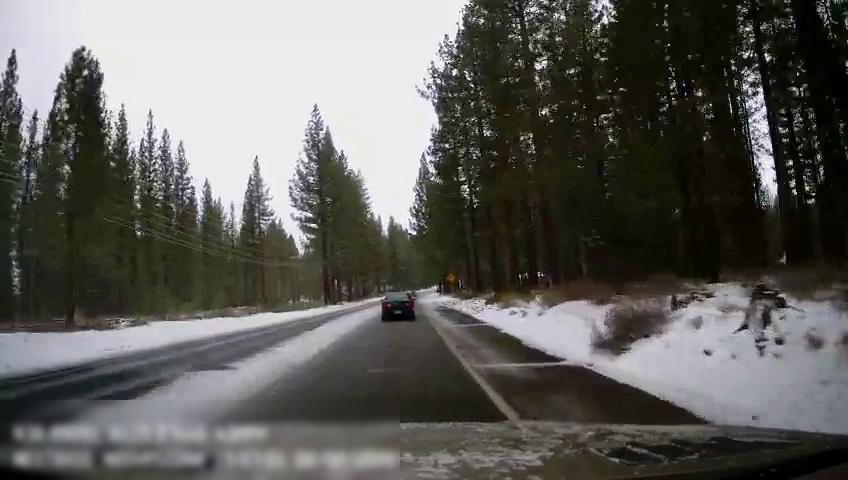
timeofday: Day
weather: Snowy
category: Drivable Space
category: Vehicles | Car
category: Lanes | Current Lane